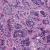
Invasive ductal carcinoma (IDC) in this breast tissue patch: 1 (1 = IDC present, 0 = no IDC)